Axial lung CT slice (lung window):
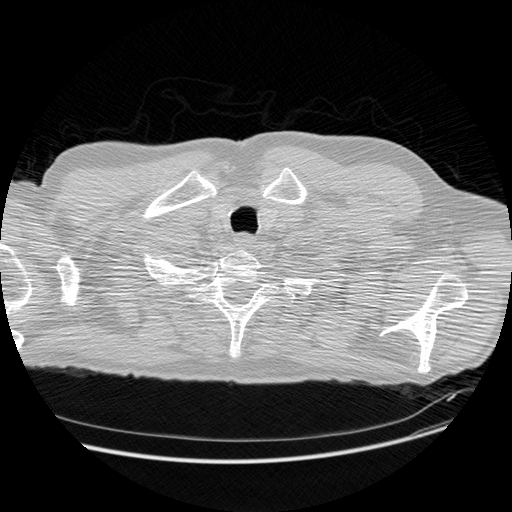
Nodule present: no